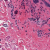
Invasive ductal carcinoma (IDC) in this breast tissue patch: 0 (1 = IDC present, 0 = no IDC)